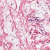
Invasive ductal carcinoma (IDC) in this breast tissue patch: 0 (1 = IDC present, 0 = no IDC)